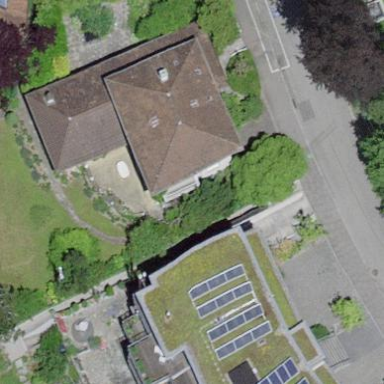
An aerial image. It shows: Residential building with hipped roof.